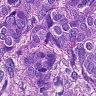
Metastatic tissue present: yes